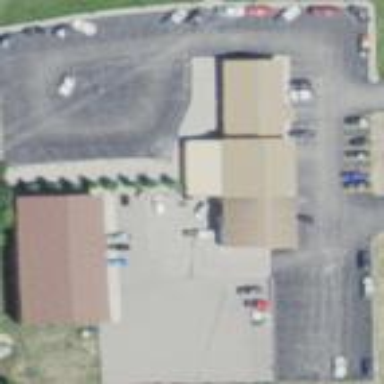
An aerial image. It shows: Parking area.